Question: Model I-V.
Method:
Perform an integral, as a function of E, which outputs Current for each Voltage value used. This is repeated for an array of v_values. The equation can be found below.

Although the limits in this equation range from '-inf' to 'inf', the limits must be restricted so that (E+eV)^2-\Delta^2>0 and E^2-\Delta^2>0, to avoid poles. (\Delta_1 = \Delta_2). Therefore there are currently two integrals, with limits from '-inf' to '-gap-e*v' and 'gap' to 'inf'.
However, I keep returning a 'math range error' although I believe I have excluded the troublesome E values by using the limits stated above. Pastie of errors: <URL>
Apologies for the vagueness of this question. But, can anybody see obvious mistakes or code misuse?
My attempt:
'''
from scipy import integrate
from numpy import *
import scipy as sp
import pylab as pl
import numpy as np
import math
e = 1.60217646*10**(-19)
r = 3000
gap = 400*10**(-6)*e
g = (gap)**2
t = 0.02
k = <PHONE>*10**(-23)
kt = k*t
v_values = np.arange(0,0.001,0.0001)
I=[]
for v in v_values:
val, err = integrate.quad(lambda E:(1/(e*r))*(abs(E)/np.sqrt(abs(E**2-g)))*(abs(E+e*v)/(np.sqrt(abs((E+e*v)**2-g))))*((1/(1+math.exp((E+e*v)/kt)))-(1/(1+math.exp(E/k*t)))),-inf,(-gap-e*v)*0.9)
I.append(val)
I = array(I)
I2=[]
for v in v_values:
val2, err = integrate.quad(lambda E:(1/(e*r))*(abs(E)/np.sqrt(abs(E**2-g)))*(abs(E+e*v)/(np.sqrt(abs((E+e*v)**2-g))))*((1/(1+math.exp((E+e*v)/kt)))-(1/(1+math.exp(E/k*t)))),gap*0.9,inf)
I2.append(val2)
I2 = array(I2)
I[np.isnan(I)] = 0
I[np.isnan(I2)] = 0
pl.plot(v_values,I,'-b',v_values,I2,'-b')
pl.show()
'''
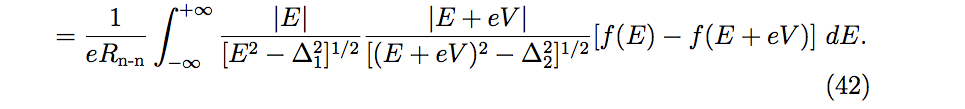
Answer: The best way to approach this problem in the end was to use a heaviside function to prevent'E' variable from exceeding '\Delta' variable.